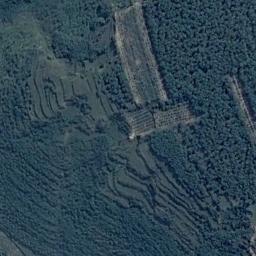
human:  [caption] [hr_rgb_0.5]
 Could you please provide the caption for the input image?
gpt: A large layer of green terraced fields, The crops in the fields are lush like green forests .

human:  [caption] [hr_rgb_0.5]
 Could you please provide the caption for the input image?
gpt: There are many green plants on the terrace .

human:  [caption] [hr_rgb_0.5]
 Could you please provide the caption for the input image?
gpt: The green terrace is next to some trees .

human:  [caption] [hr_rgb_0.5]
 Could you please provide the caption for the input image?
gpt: There is a winding path between the terraces .

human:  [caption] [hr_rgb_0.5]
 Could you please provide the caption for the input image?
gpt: There are green meadows beside the terraces .